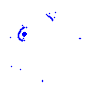
Particle: kaon